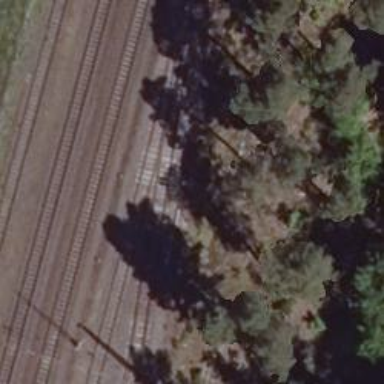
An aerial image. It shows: Railway switch with the turnout on the right side.